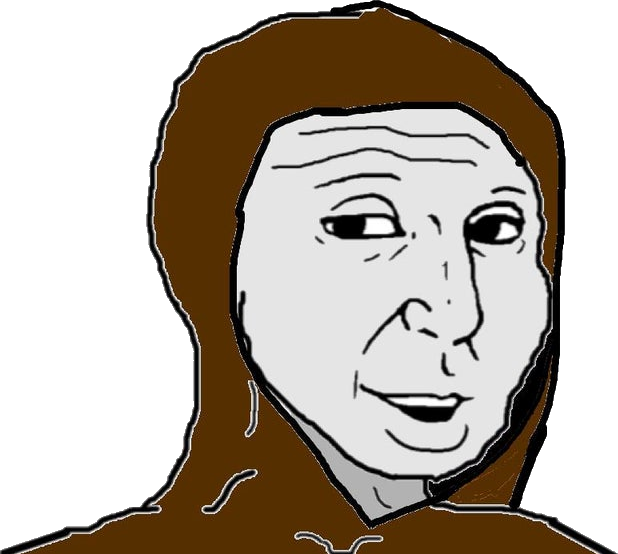
Label: 5_Groomer